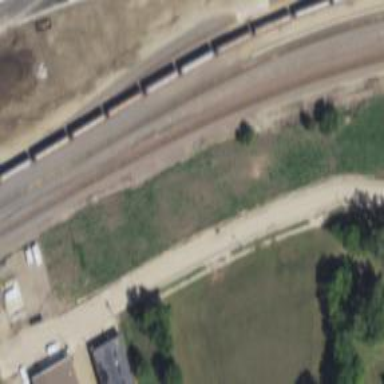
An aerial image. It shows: Disused railway siding.